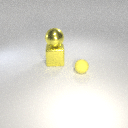
large yellow metal sphere above large yellow metal cube